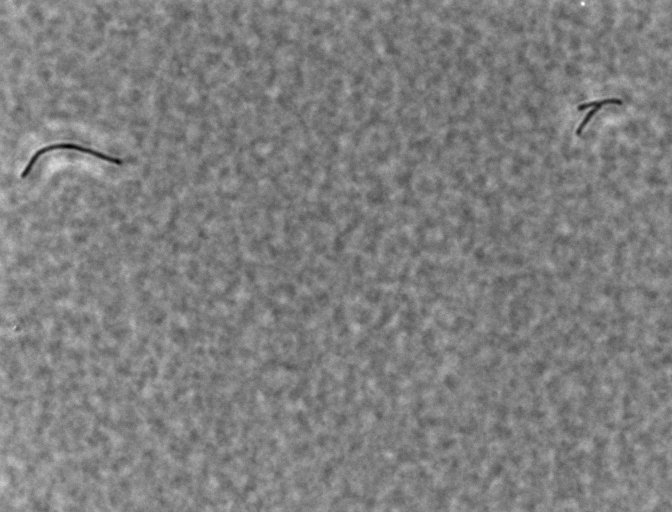
Bacillus coagulans